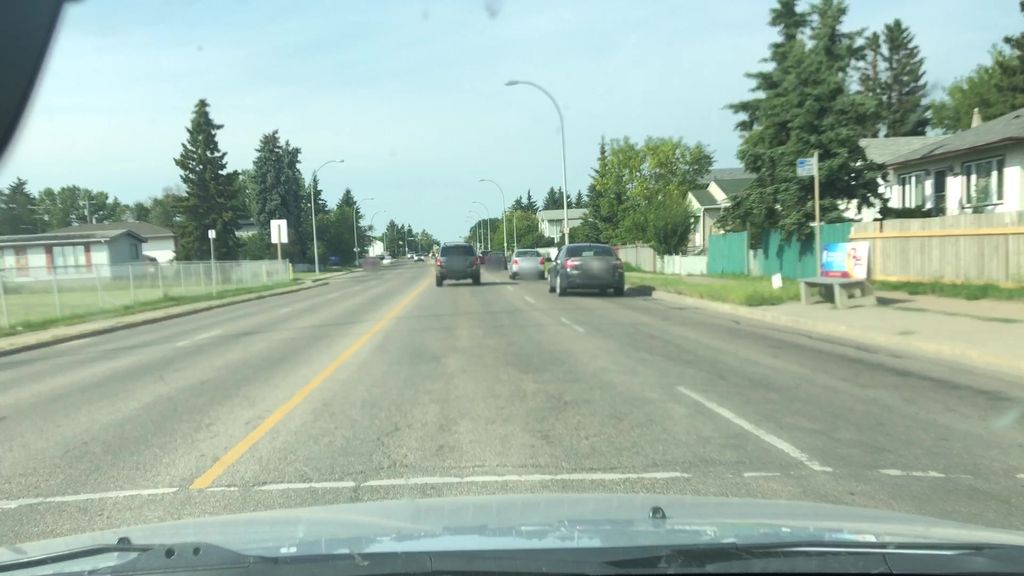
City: edmonton